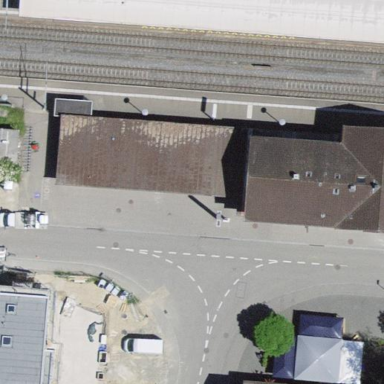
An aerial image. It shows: Train station building.